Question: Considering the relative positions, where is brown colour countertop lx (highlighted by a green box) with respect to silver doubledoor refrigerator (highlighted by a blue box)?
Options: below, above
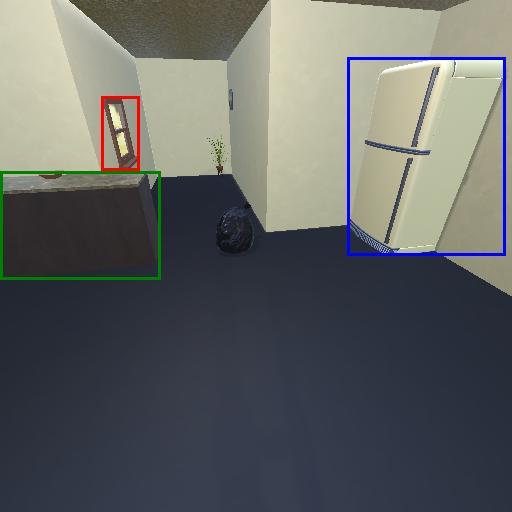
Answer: below